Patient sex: F
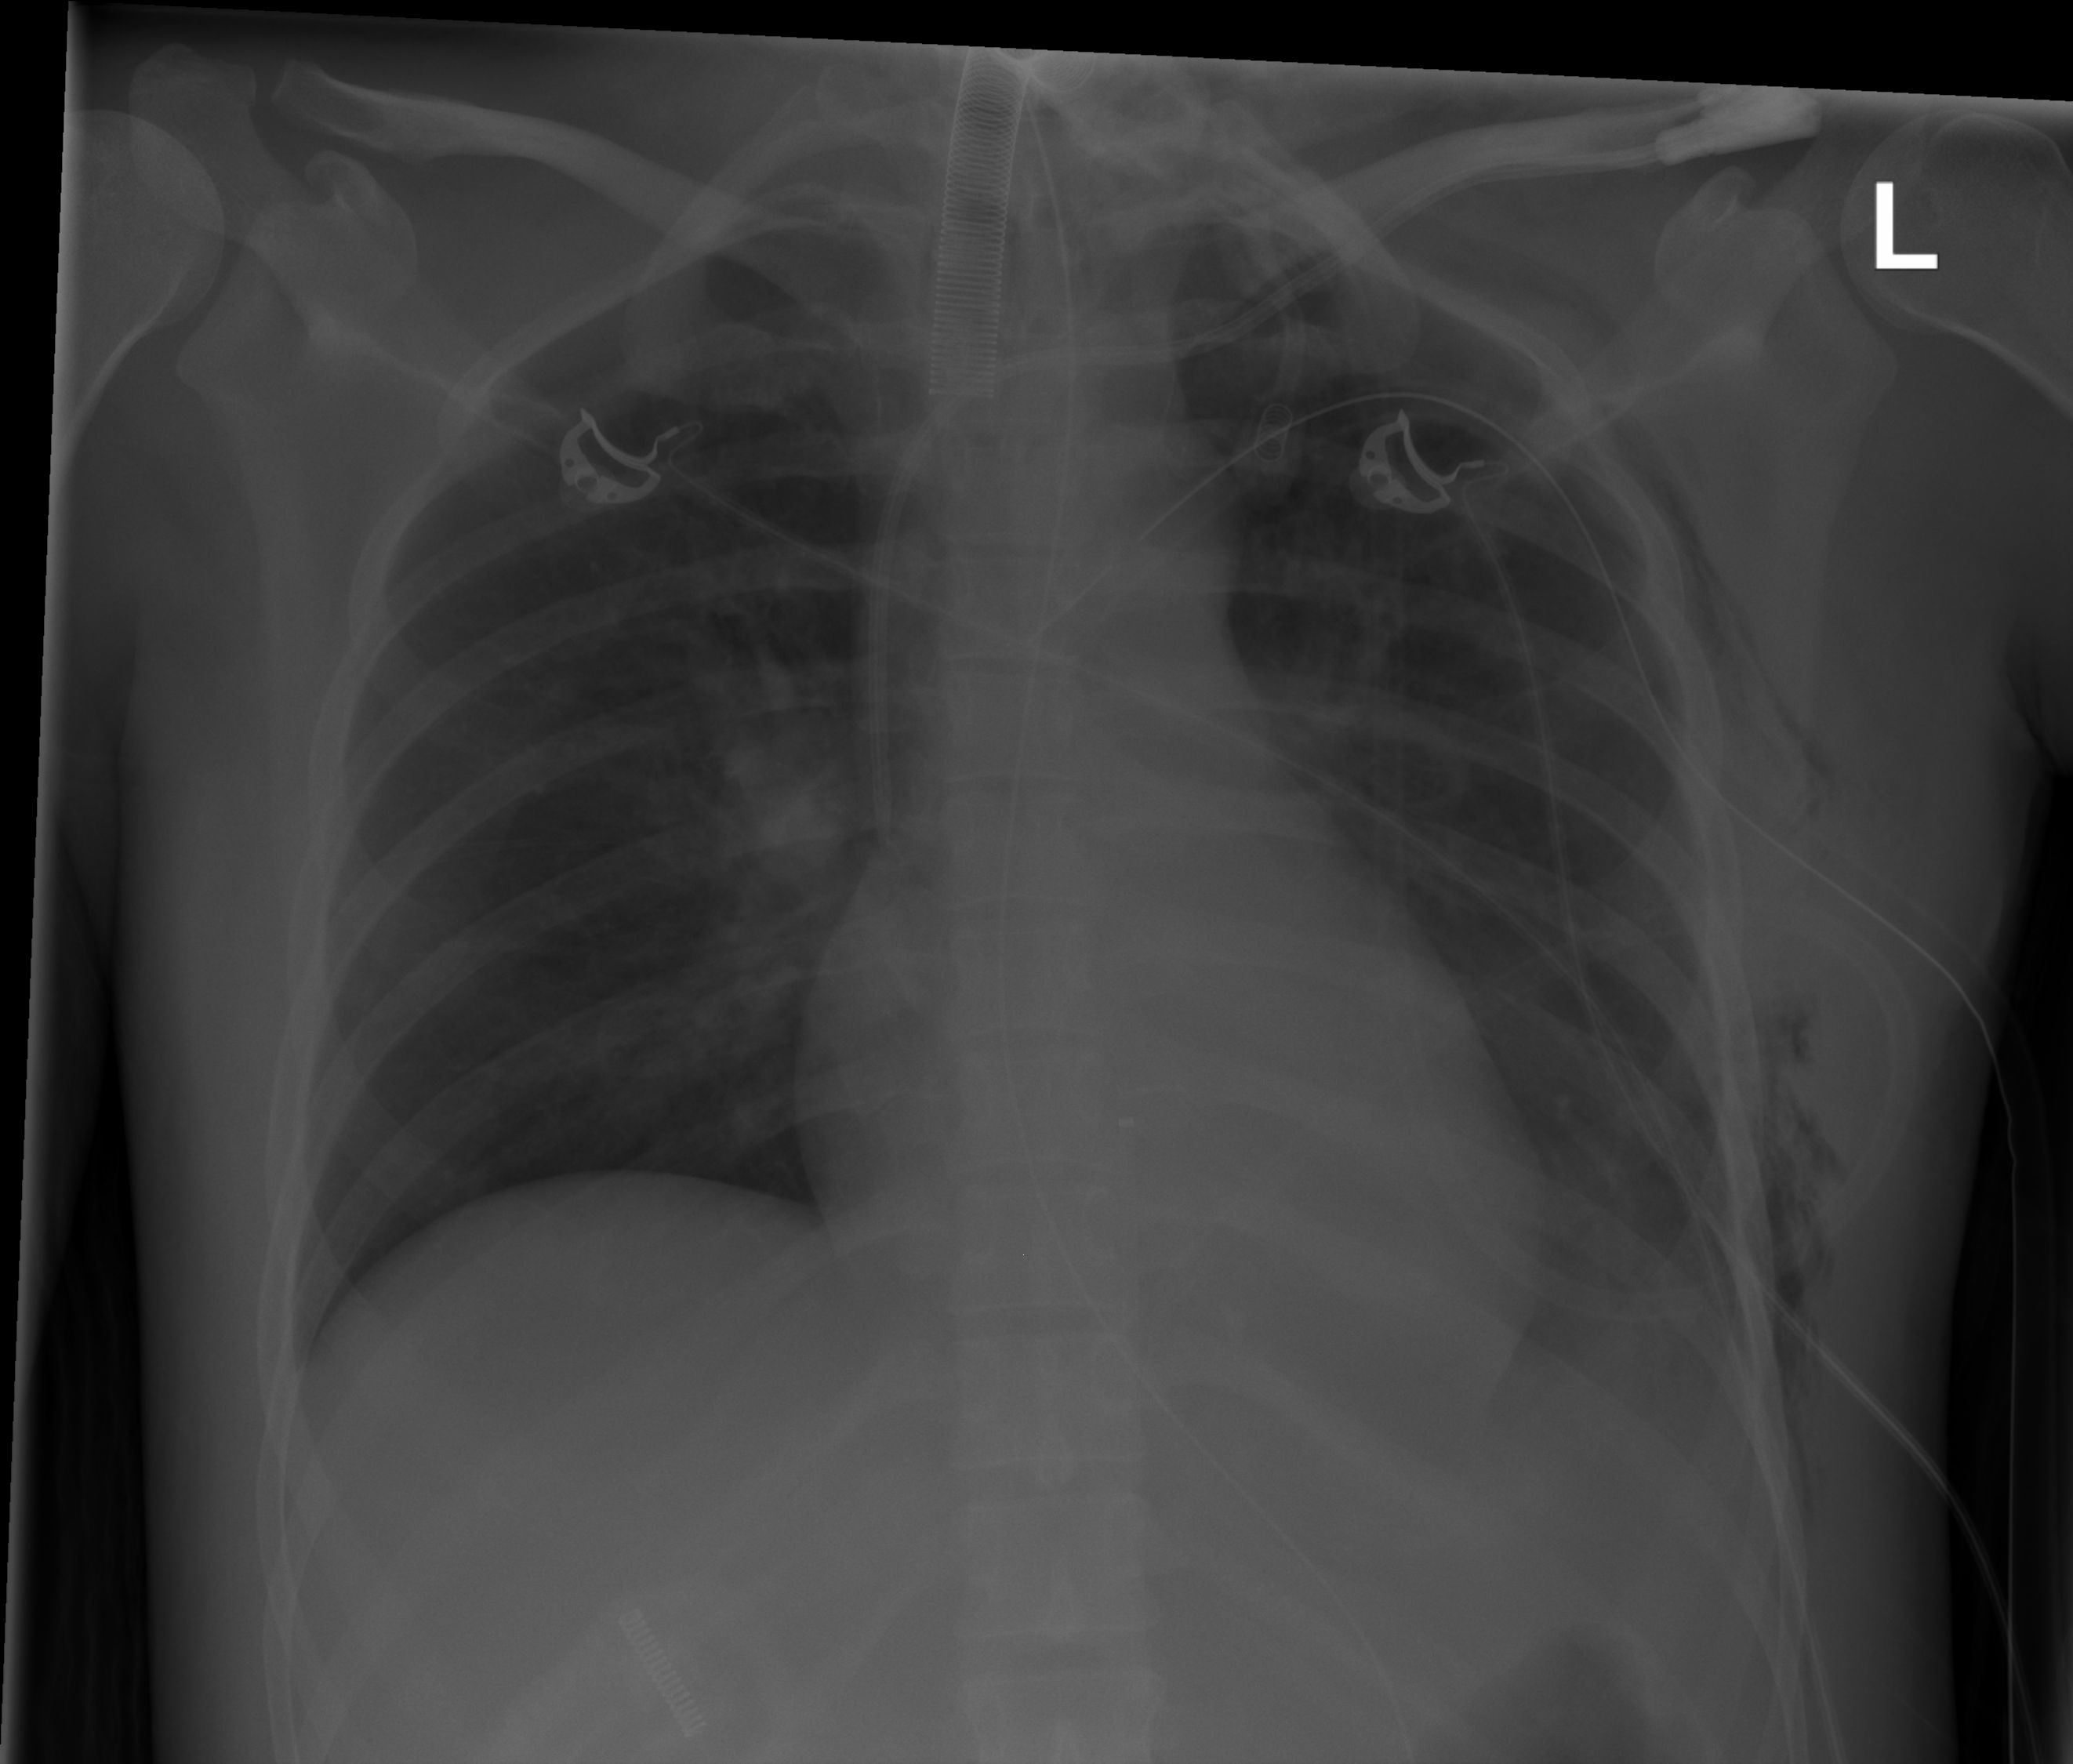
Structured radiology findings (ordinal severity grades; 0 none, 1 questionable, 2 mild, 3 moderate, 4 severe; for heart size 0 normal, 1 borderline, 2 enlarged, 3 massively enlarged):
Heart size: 0
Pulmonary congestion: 0
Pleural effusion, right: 0
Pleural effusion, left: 2
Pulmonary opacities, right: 0
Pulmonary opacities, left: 0
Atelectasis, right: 0
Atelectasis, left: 2